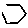
Label: hexagon